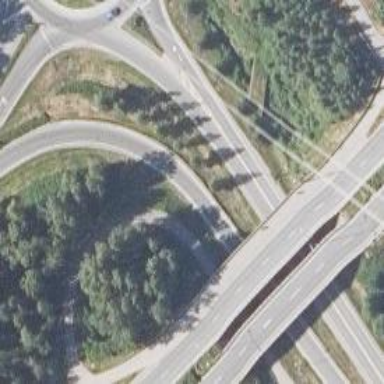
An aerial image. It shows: Asphalt trunk link road.